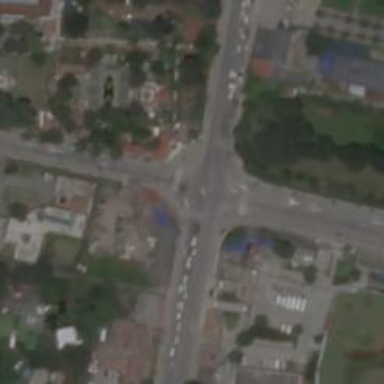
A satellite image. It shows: Crossing road.